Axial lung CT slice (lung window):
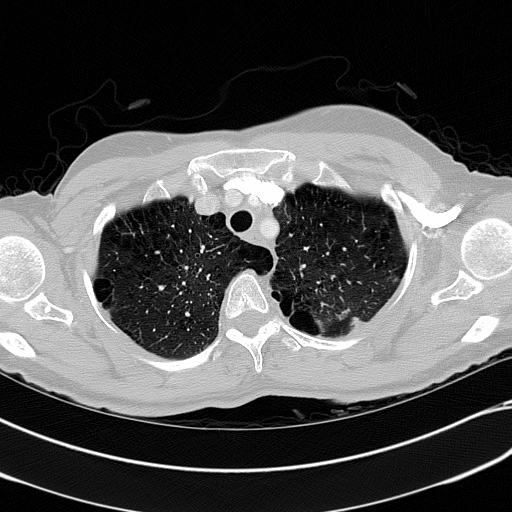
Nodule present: no